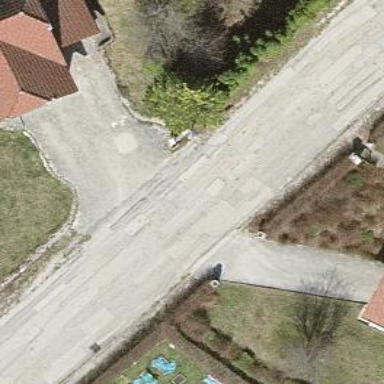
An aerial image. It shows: Smooth asphalt road in residential area.